Interaction volume radius: 10 \u00c5
Interaction volume height: 30 \u00c5
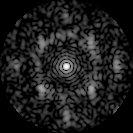
Disorder parameter: 0.6369